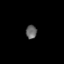
Tissue: skin
Cell type: T cells
Senescence score: 0.6758
Nuclear area (px): 145
Mean DAPI intensity: 101.421